Field crop: maize
Growth stage: 1
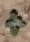
Species: chenopodium